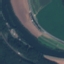
Land use / land cover class: River